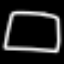
Label: square